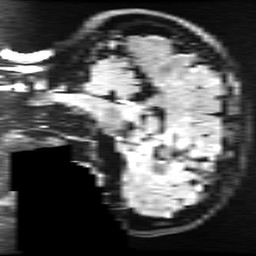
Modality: FLAIR
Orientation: sagittal
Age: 45
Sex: female
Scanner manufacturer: ge
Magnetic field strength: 3 T
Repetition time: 11 s
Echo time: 0.1497 s